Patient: sex M, age 42
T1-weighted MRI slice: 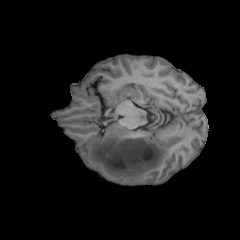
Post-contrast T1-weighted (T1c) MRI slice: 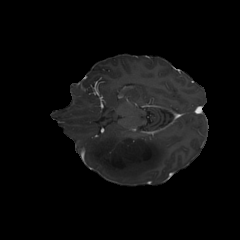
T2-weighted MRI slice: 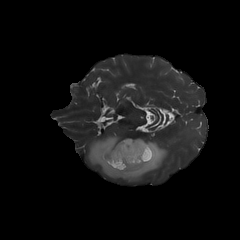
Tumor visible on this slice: yes
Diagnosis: Astrocytoma, IDH-mutant
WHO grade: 2